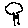
Label: tree